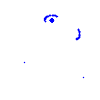
Particle: kaon